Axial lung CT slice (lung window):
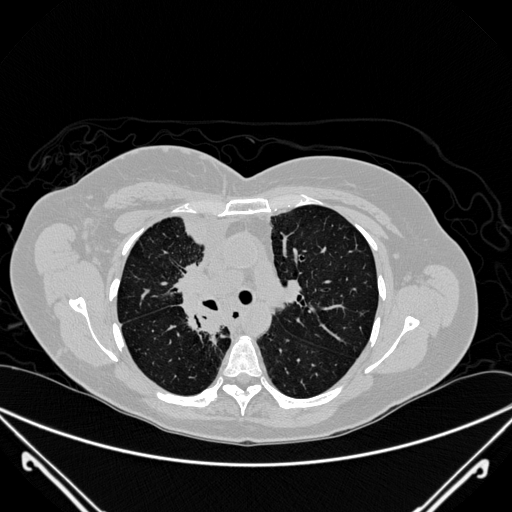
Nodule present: no